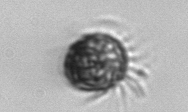
Label: Ciliophora